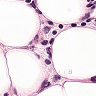
Metastatic tissue present: yes